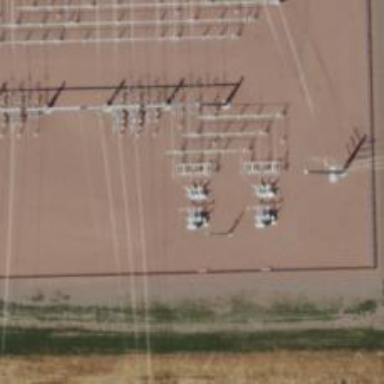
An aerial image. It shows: Switch for power supply.